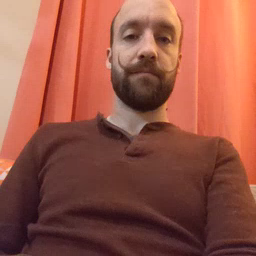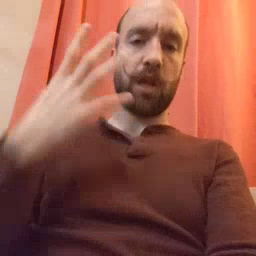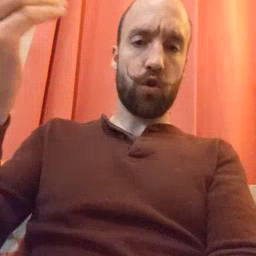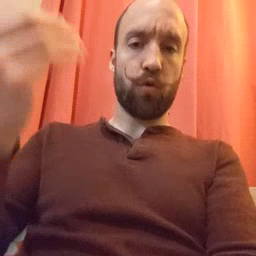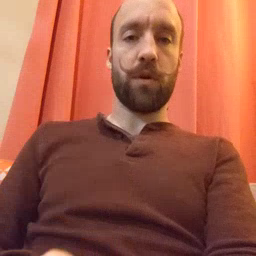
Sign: go